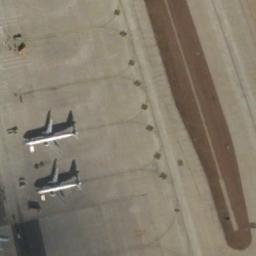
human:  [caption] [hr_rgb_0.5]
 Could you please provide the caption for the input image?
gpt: Here are two white planes and a brown runway .

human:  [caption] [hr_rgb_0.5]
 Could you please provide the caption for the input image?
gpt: There are two planes of the same size on a clearing, With a runway next to the plane .

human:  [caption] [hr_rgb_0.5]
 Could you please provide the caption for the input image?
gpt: Two adjacent planes parked on the airport .

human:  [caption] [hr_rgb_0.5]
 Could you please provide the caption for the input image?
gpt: Two planes are parked on the open space .

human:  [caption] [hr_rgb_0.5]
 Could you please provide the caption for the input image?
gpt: Two planes are in the parking lot .